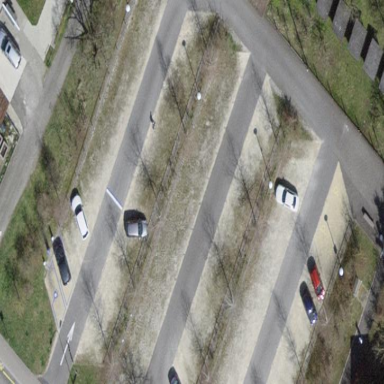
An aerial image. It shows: Parking area with pebblestone surface.